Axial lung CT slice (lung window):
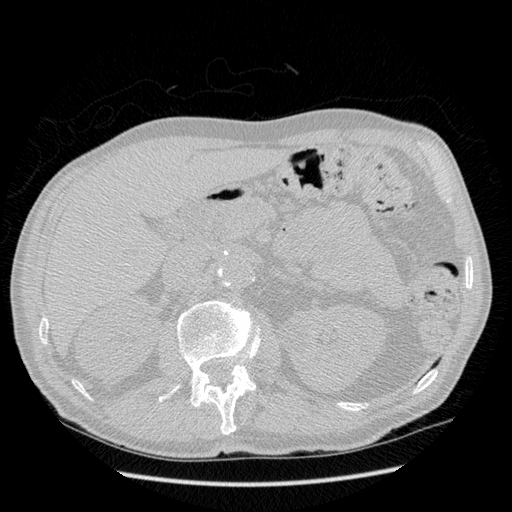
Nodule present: no